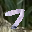
Label: 7